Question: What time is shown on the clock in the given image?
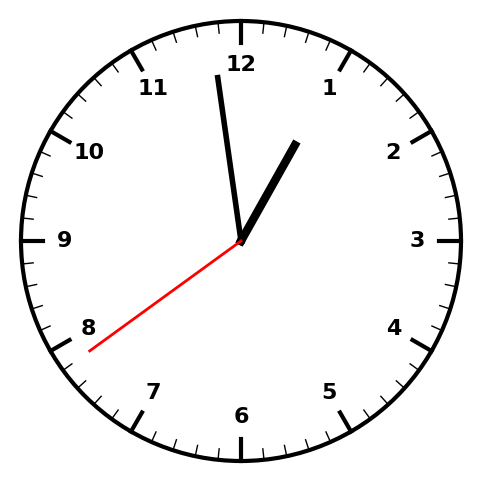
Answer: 12:58:39